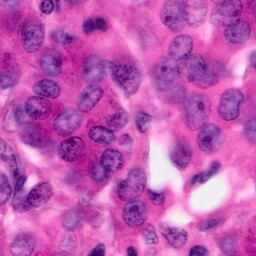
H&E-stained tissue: Pancreatic